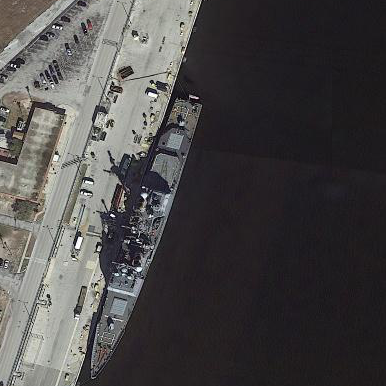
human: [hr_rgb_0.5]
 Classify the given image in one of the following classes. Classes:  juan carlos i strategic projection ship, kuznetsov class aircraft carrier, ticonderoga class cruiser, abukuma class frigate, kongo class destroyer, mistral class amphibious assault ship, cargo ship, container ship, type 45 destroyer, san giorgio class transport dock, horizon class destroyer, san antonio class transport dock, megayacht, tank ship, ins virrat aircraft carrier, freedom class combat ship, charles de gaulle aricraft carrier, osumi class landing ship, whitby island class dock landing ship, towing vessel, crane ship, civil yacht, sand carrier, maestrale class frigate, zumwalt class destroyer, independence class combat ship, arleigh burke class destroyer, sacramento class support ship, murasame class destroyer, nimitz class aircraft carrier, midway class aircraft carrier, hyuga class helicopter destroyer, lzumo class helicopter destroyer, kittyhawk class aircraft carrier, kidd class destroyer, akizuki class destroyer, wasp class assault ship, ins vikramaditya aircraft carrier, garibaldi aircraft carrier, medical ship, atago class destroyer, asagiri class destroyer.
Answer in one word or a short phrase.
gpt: Ticonderoga class cruiser